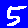
Digit: 5